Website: bh-photo
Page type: store-pickup
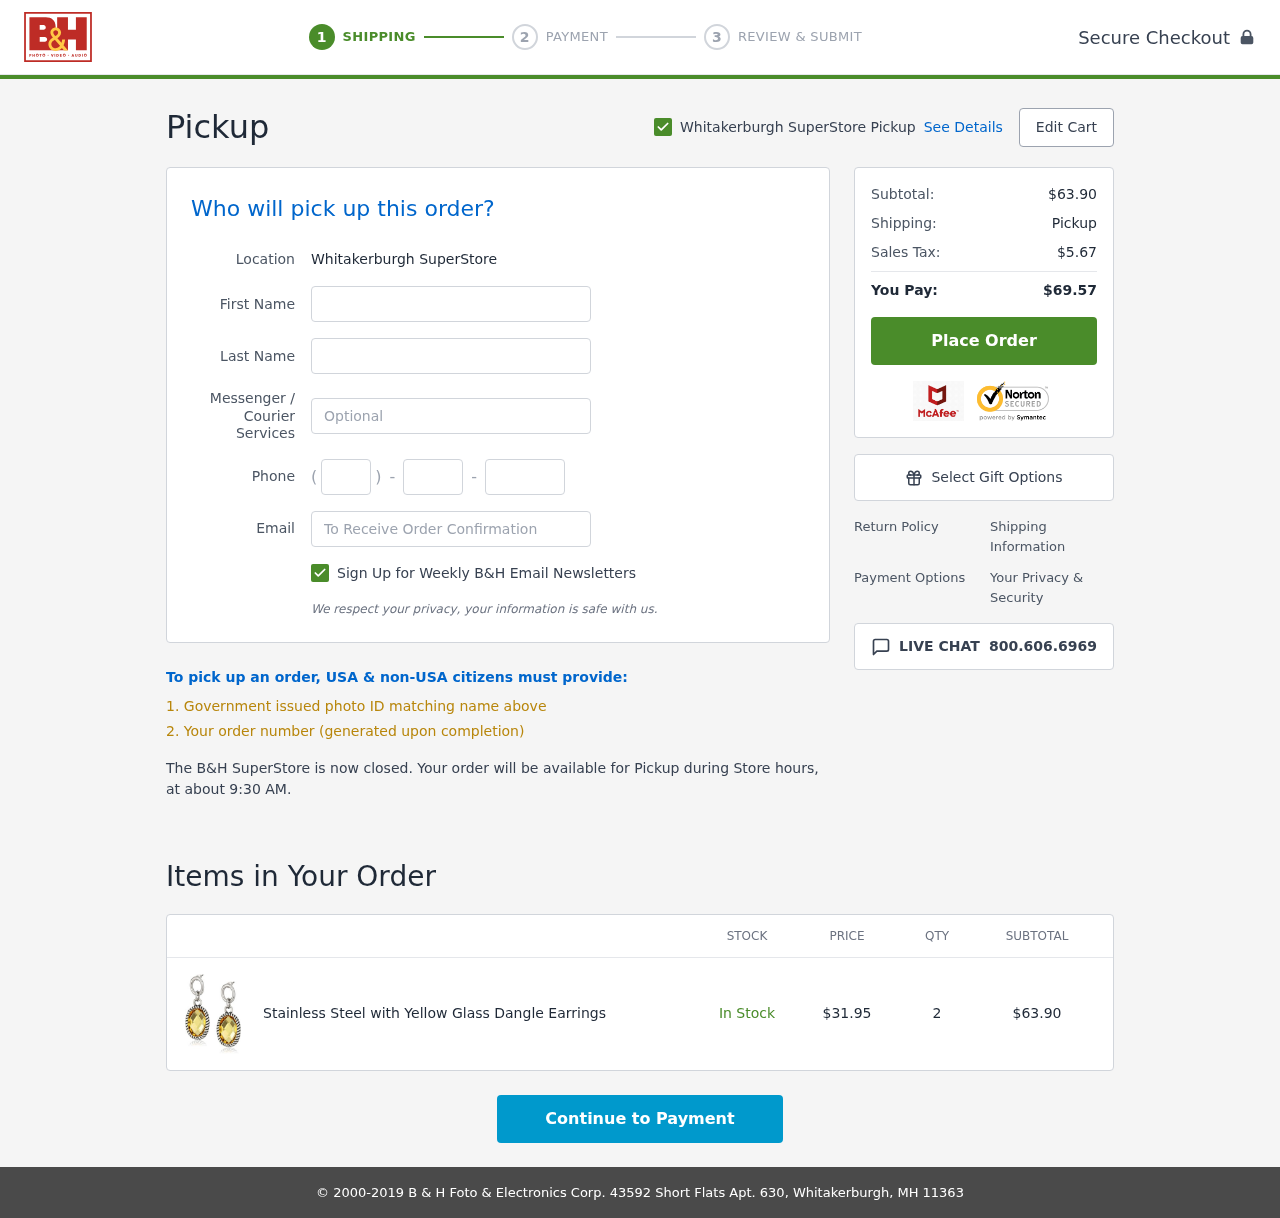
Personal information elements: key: PII_EMAIL
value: bradley.richards@gmail.com
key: PII_FIRSTNAME
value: Bradley
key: PII_LASTNAME
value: Richards
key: PII_LOCATION1_CITY
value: Whitakerburgh SuperStore Pickup
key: PII_LOCATION1_CITY
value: Whitakerburgh SuperStore
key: PII_PHONE_AREA
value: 409
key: PII_PHONE_PREFIX
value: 210
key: PII_PHONE_SUFFIX
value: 6811
Product elements: key: PRODUCT1_NAME
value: Stainless Steel with Yellow Glass Dangle Earrings
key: PRODUCT1_PRICE
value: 31.95
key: PRODUCT1_QUANTITY
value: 2
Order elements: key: ORDER_SUBTOTAL
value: $63.90
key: ORDER_TAX
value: $5.67
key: ORDER_TOTAL
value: $69.57